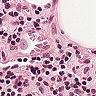
Metastatic tissue present: no